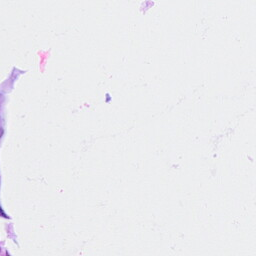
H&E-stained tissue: Breast